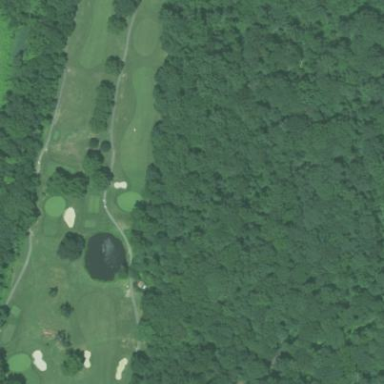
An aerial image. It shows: Fence around golf course.